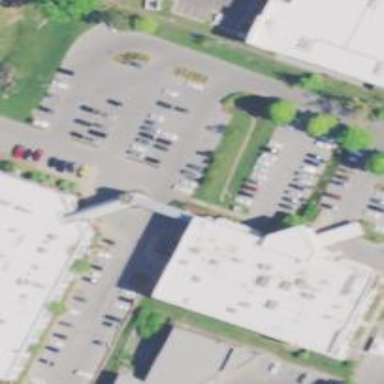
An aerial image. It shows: Hospital building.